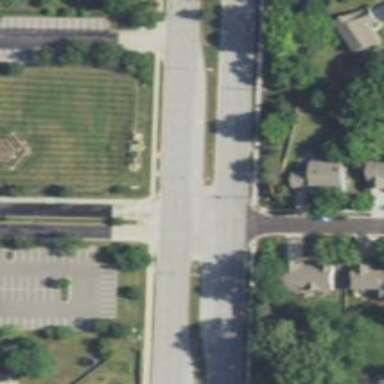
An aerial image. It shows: Dash road marking.